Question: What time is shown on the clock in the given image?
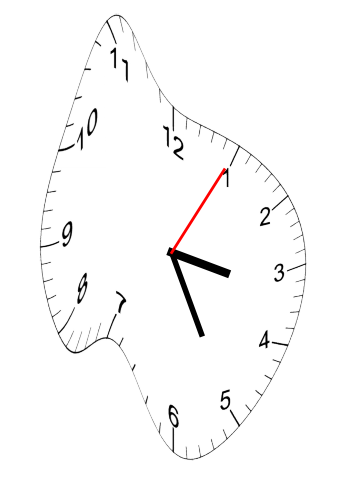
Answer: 03:25:05